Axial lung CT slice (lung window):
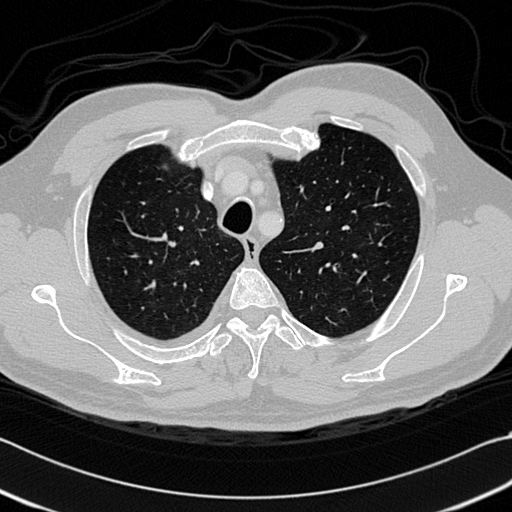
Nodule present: no